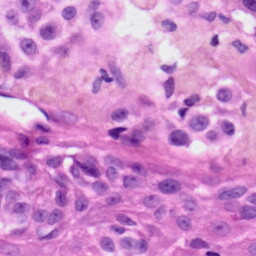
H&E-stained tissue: Skin